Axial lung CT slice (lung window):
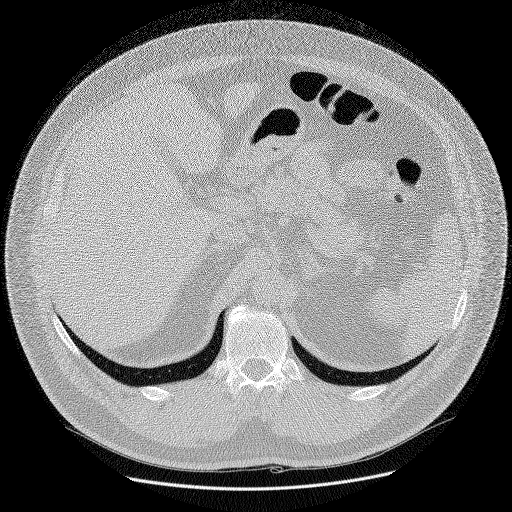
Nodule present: no